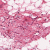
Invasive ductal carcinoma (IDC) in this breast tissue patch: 0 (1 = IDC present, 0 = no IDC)